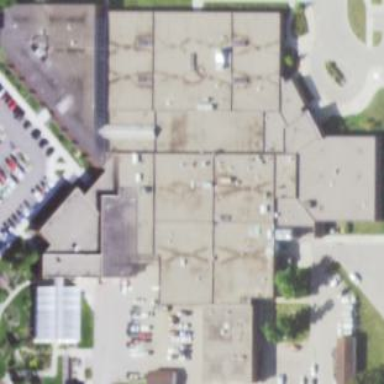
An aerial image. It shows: College building that serves as school.